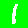
Digit: 1